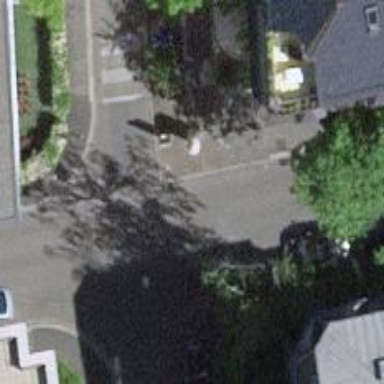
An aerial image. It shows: Living street with asphalt surface. It includes shared lane for cyclists.